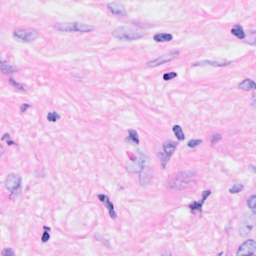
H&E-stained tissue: Breast